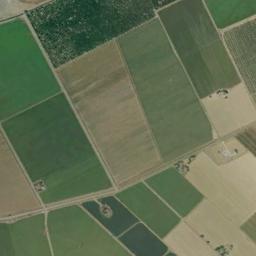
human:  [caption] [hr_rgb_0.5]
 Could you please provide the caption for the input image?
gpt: There are several dirt roads between the rectangular farmlands .

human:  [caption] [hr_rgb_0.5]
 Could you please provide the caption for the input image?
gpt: There are some green and bare rectangular farmland .

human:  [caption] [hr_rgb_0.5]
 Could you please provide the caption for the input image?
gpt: Several neatly arranged dark green, light green and tan mixed rectangular farmlands of different sizes .

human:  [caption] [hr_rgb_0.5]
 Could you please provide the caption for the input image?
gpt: Some green rectangular farmlands of different sizes are neatly arranged on the ground .

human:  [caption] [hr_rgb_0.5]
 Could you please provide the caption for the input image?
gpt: There are some green rectangular farmlands and yellow ones .